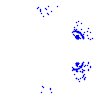
Particle: pion